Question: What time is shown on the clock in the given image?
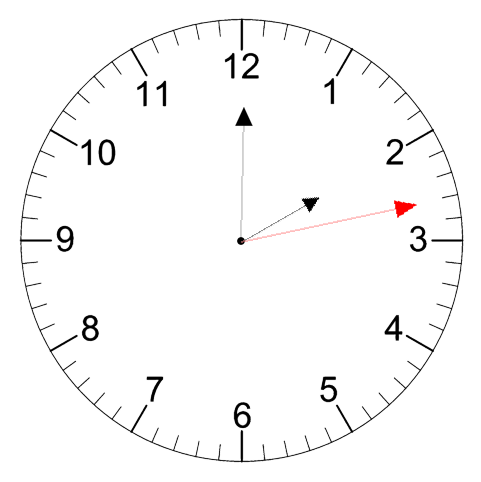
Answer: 02:00:13